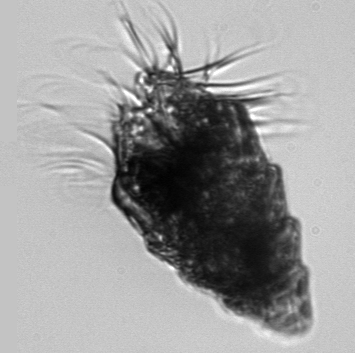
Label: Laboea_strobila